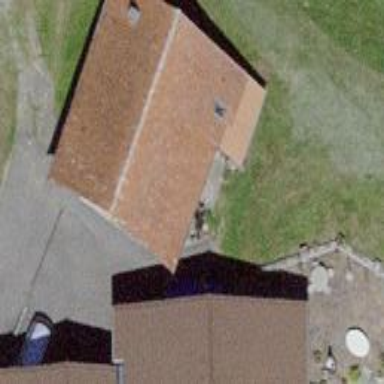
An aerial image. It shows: Barn.